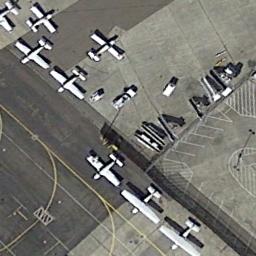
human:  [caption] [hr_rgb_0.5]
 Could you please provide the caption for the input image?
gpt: Here are eight white planes and many white indicator lines .

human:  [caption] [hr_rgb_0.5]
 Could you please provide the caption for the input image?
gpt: Many airplanes are parked on the open place .

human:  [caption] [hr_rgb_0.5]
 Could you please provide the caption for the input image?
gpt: There are many planes of different sizes in a clearing .

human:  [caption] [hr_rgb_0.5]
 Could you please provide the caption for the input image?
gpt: Some planes parked on the open area while some facilities beside .

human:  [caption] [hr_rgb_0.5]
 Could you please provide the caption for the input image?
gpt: Eight planes in a parking lot with lots of cars .